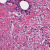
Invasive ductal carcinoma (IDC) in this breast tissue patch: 0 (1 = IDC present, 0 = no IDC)